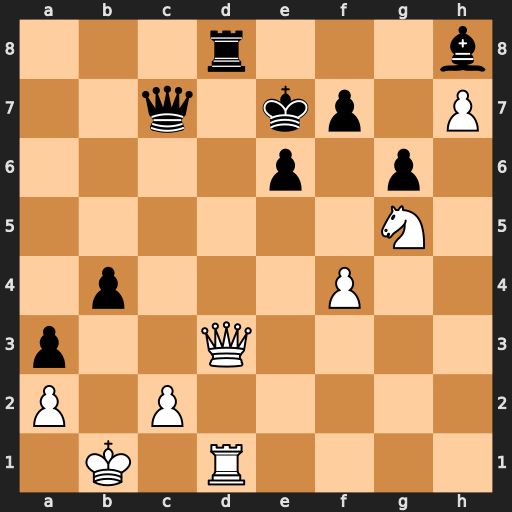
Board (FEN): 3r3b/2q1kp1P/4p1p1/6N1/1p3P2/p2Q4/P1P5/1K1R4
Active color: w
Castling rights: -
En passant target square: -
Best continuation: Qxd8+ Qxd8 Rxd8